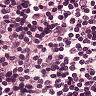
Metastatic tissue present: no